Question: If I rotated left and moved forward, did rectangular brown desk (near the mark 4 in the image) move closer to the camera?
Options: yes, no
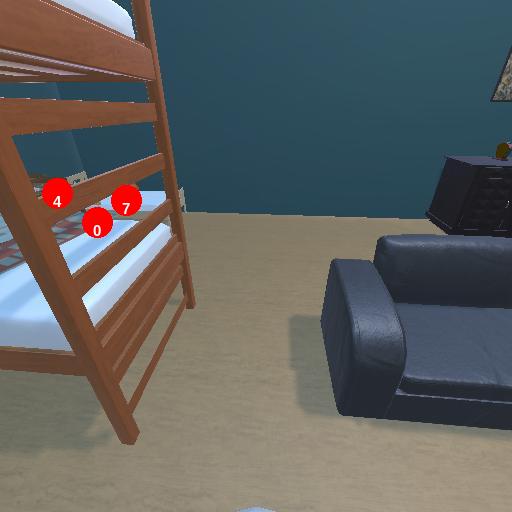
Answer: yes